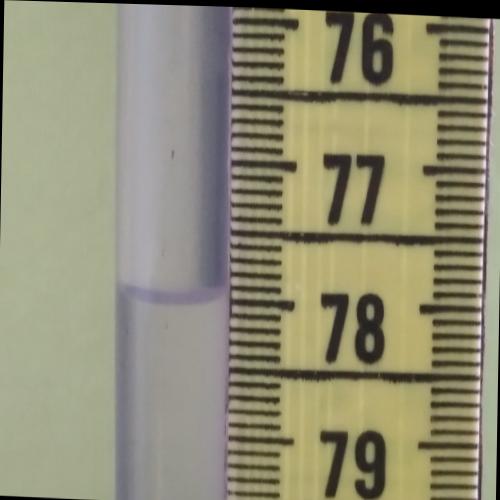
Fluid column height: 78.0 cm